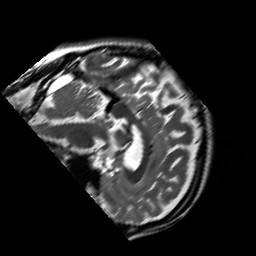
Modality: T2w
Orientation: sagittal
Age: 34
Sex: male
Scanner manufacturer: siemens
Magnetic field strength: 3 T
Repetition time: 7 s
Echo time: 0.09 s